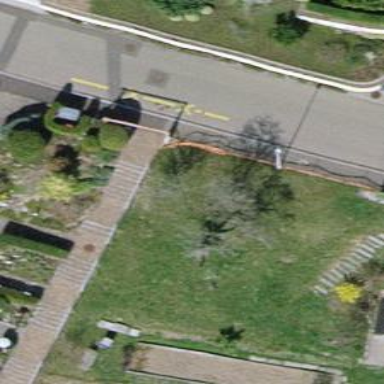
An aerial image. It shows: Set of steps on the road.